Field crop: maize
Growth stage: 2
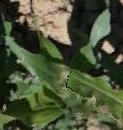
Species: maize